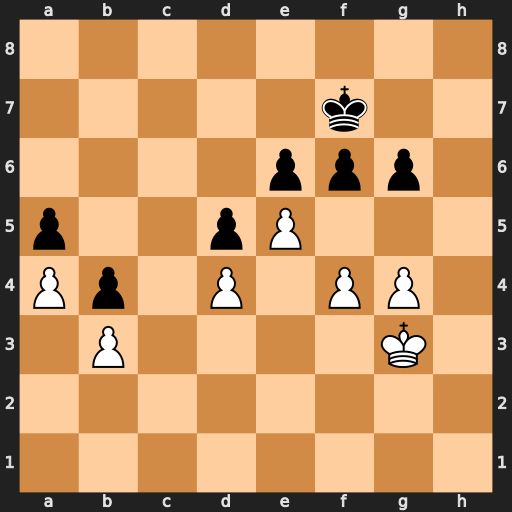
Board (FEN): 8/5k2/4ppp1/p2pP3/Pp1P1PP1/1P4K1/8/8
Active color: w
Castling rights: -
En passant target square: -
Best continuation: exf6 Kxf6 Kh4 Kg7 Kg5 Kf7 f5 gxf5 gxf5